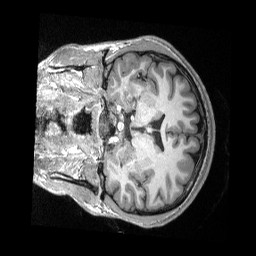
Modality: T1w
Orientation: coronal
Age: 19
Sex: male
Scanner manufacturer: siemens
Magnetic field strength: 3 T
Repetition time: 2.3 s
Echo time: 0.00308 s